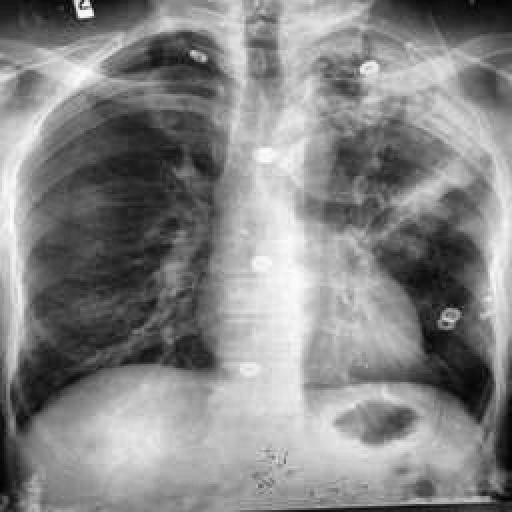
Finding: TUBERCULOSIS